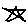
Label: star